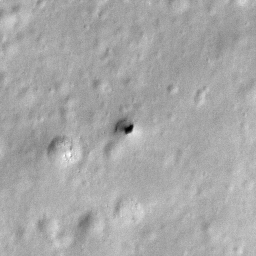
Pit: Stevinus 23
Host crater: Stevinus
Host type: impact_melt
Lunar coordinates: latitude -32.964, longitude 54.025